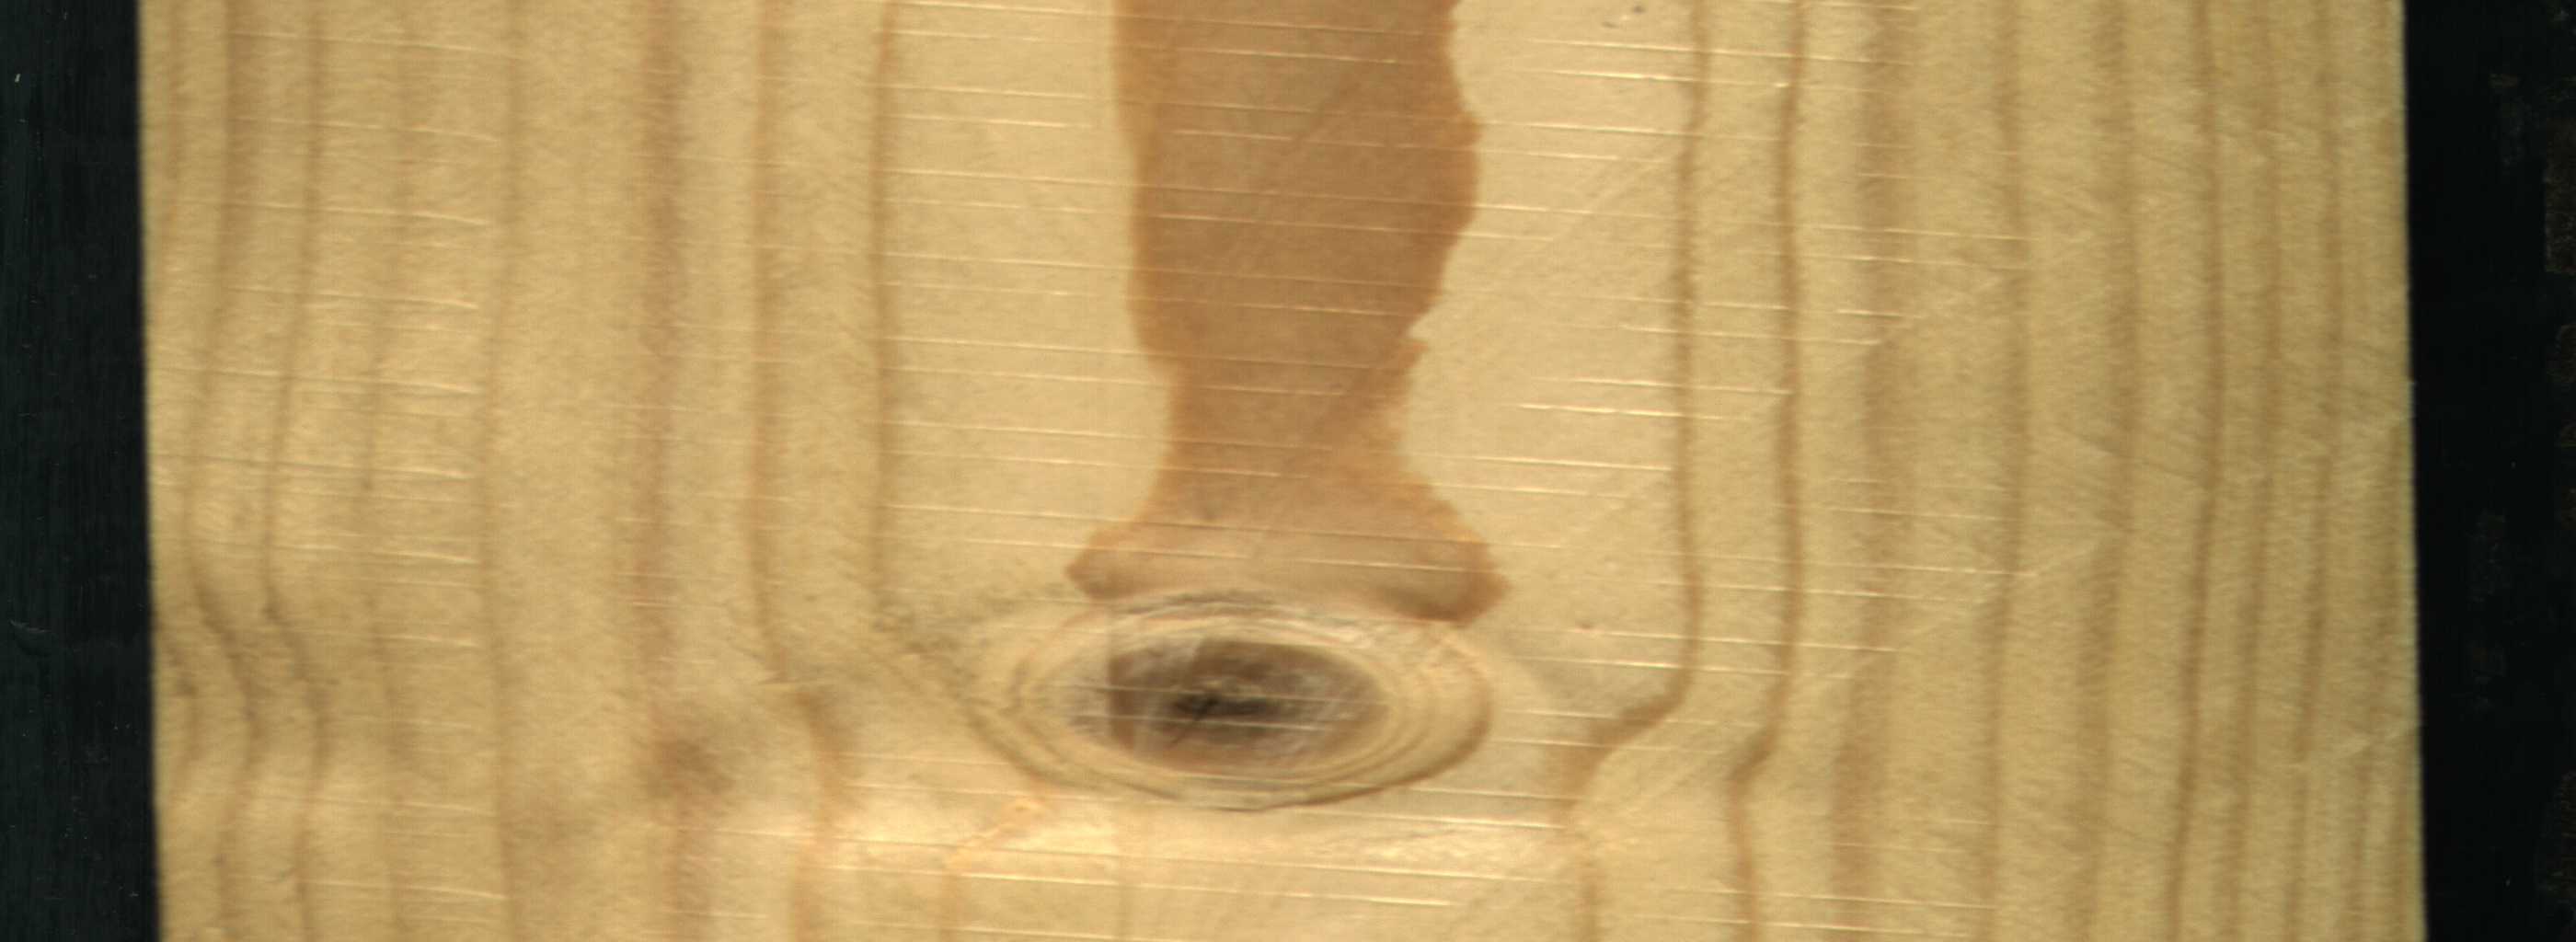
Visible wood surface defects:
Live_Knot